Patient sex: M
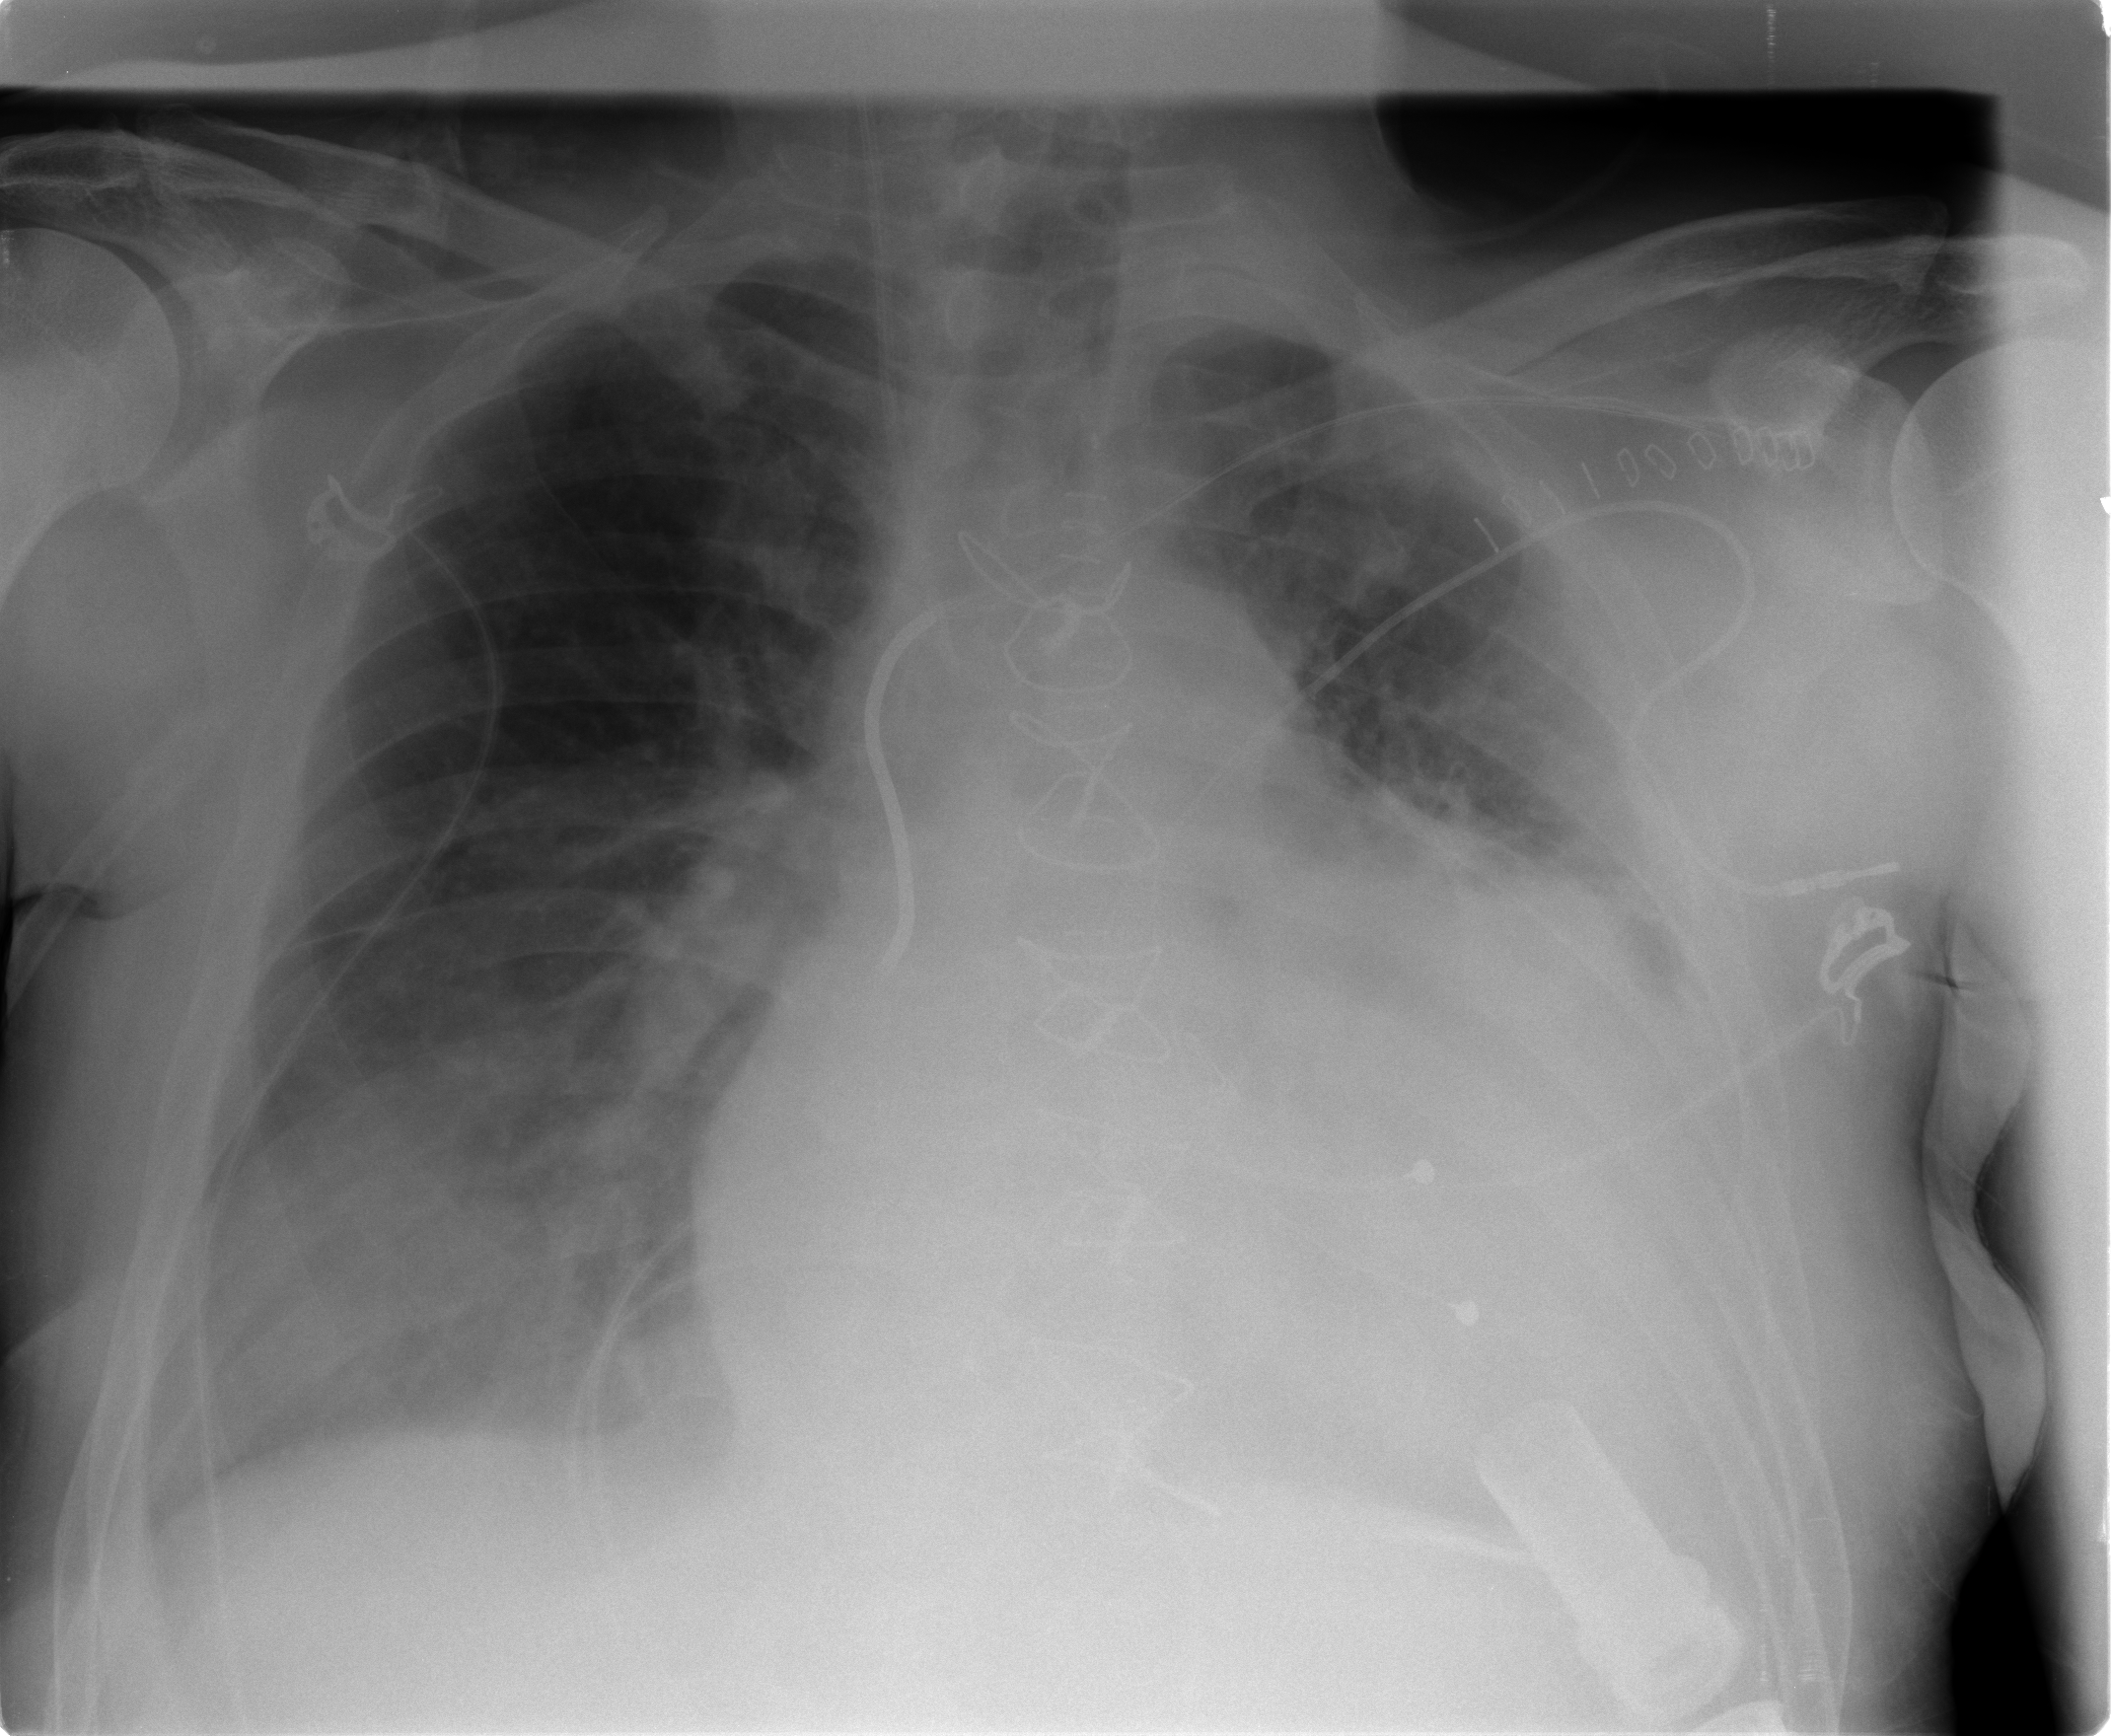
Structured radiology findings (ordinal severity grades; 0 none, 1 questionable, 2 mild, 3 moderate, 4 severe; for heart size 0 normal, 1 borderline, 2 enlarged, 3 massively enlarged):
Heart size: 3
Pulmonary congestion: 3
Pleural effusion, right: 2
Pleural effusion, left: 2
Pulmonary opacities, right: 2
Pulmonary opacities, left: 2
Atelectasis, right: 2
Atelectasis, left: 2